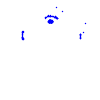
Particle: electron